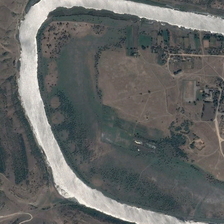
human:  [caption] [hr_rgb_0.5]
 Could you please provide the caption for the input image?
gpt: on both sides of the river is dense residential area .

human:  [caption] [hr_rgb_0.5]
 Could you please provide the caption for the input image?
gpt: green plants and meadows are in two sides of a curved white river .

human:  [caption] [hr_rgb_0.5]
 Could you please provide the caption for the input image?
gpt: a crooked river flows through a large area .

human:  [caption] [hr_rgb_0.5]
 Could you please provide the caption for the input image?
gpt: green plants and meadows are in two sides of a curved white river .

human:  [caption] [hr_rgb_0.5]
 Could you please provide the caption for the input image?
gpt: on both sides of the river is dense residential area .